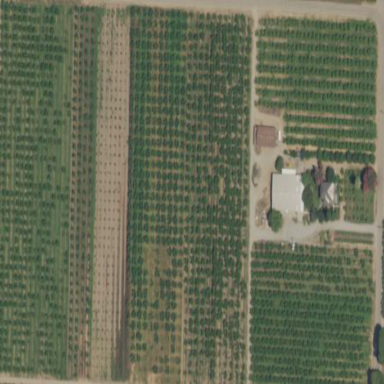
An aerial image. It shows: Farm area.